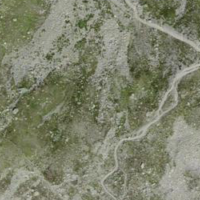
EUNIS habitat code: 48
Species observed at this site:
Ranunculus glacialis
Geum reptans